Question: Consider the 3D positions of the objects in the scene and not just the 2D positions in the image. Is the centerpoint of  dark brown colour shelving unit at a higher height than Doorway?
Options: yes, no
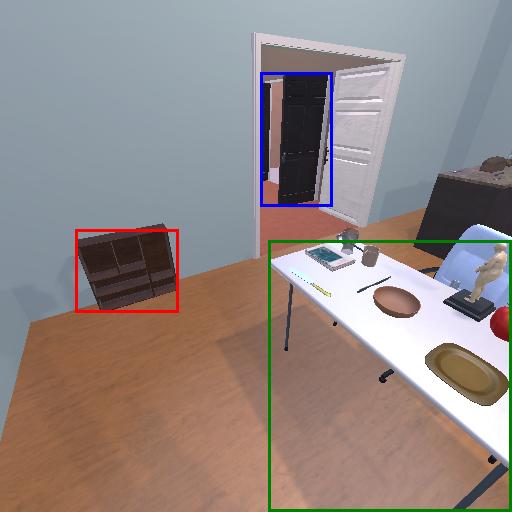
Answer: yes